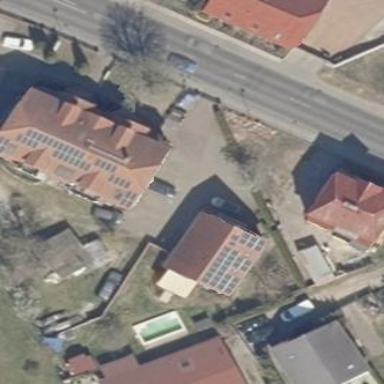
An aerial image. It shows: Terrace building.